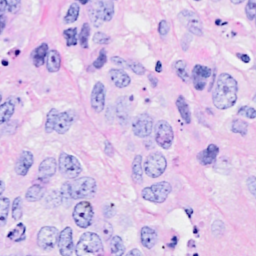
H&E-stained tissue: Breast